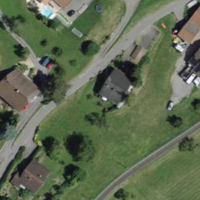
EUNIS habitat code: 55
Species observed at this site:
Allium ursinum